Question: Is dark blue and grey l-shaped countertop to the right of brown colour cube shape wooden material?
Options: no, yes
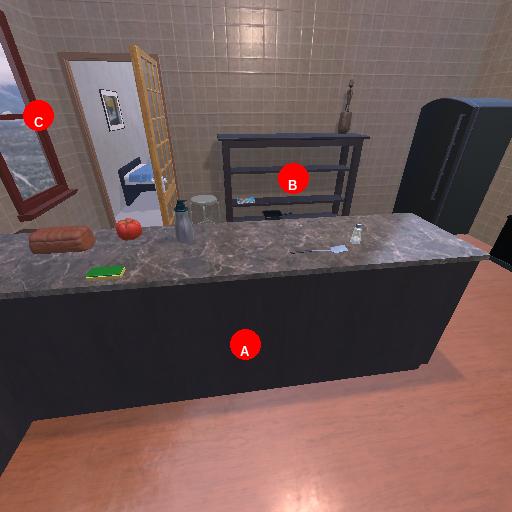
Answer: no